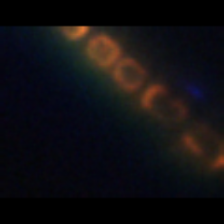
Taxon: Skeletonema
Group: Diatoms